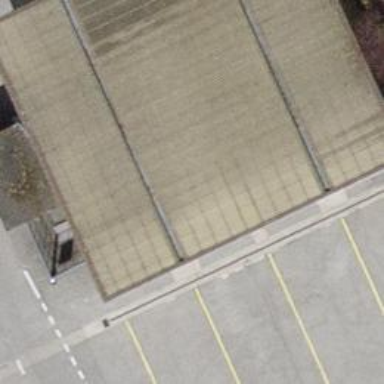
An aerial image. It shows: Fuel station.